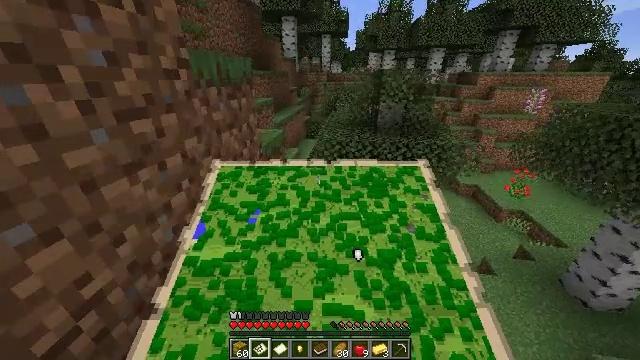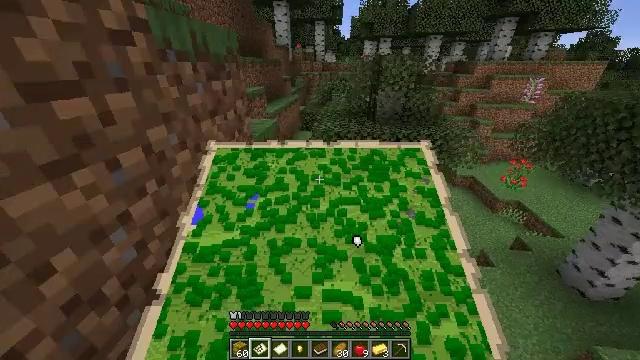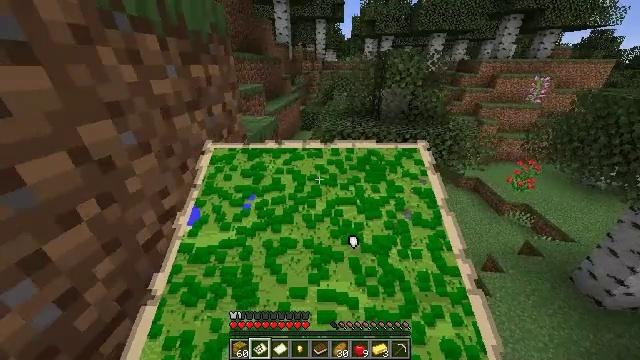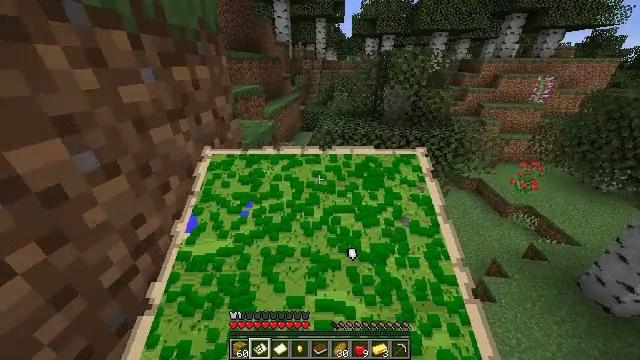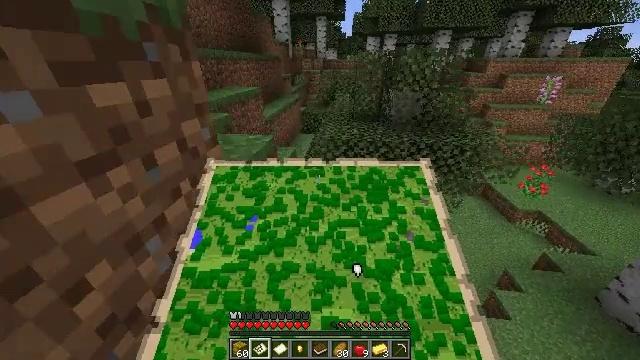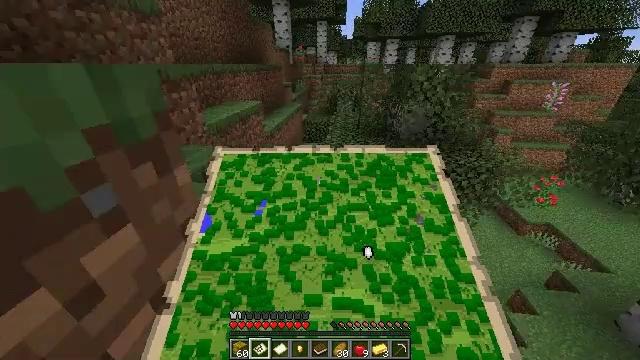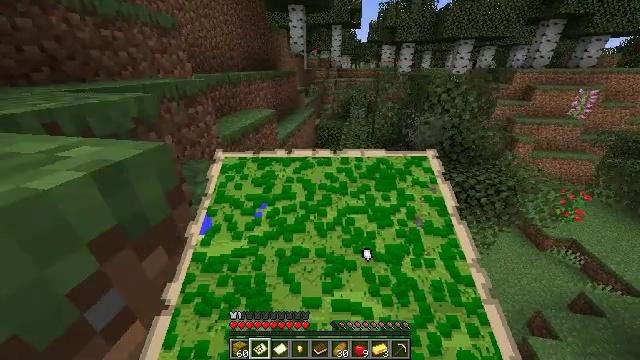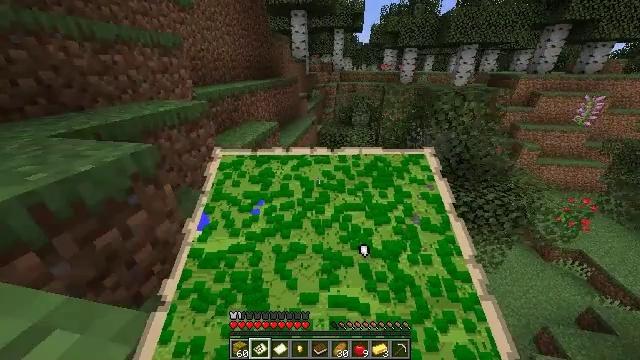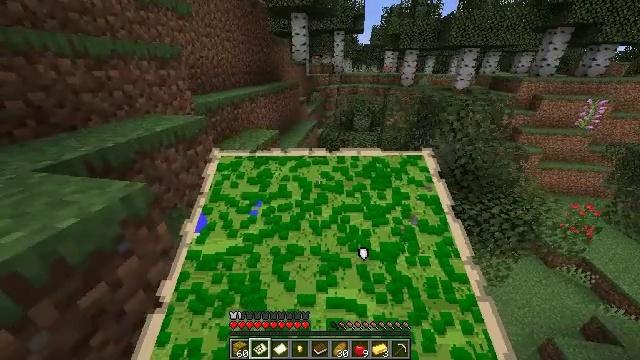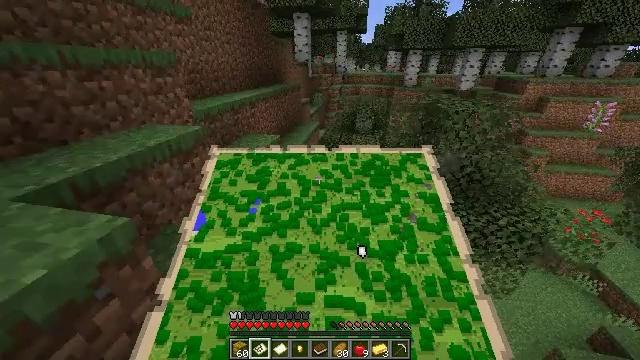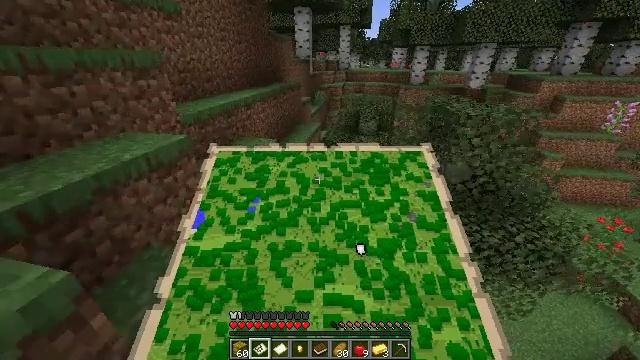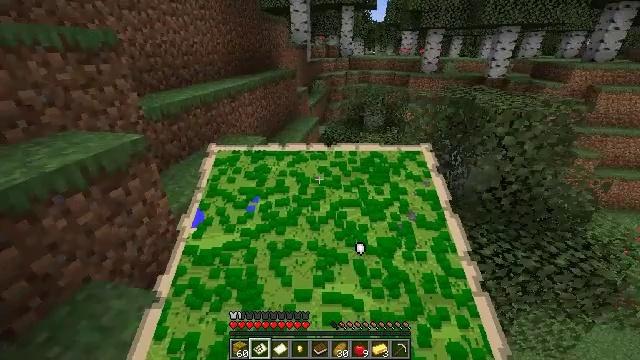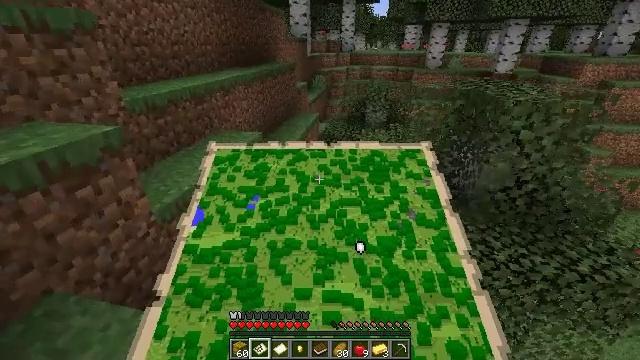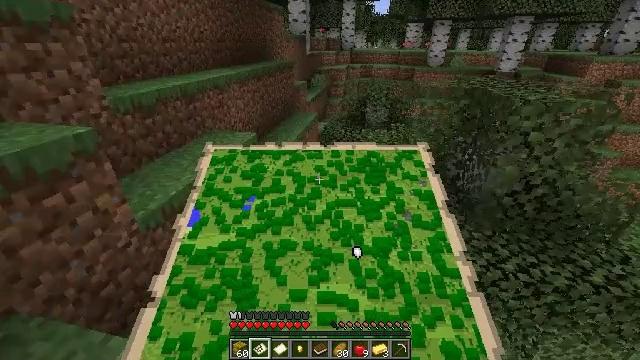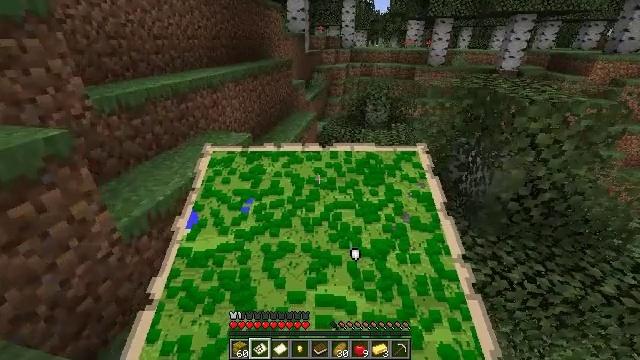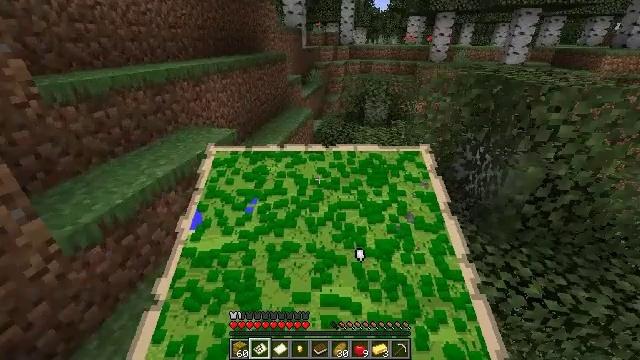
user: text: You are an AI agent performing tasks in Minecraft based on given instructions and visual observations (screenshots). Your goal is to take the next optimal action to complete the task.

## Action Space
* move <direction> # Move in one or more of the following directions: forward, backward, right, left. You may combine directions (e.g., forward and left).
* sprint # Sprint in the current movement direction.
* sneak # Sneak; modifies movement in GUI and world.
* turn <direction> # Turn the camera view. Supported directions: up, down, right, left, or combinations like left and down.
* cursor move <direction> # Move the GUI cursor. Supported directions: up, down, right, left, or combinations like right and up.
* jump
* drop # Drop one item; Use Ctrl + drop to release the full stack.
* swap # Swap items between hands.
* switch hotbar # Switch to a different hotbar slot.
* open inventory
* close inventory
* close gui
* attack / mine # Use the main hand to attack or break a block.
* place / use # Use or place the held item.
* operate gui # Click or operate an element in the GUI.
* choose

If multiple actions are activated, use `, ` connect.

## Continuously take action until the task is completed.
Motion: motion action
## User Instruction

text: Remove a filled map from the inventory.
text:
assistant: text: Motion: move forward, turn right and down
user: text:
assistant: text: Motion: move forward
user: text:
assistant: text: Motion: move forward
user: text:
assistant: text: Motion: move forward
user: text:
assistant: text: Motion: move forward and move left, jump
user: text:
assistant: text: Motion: move forward and move left, turn left, jump
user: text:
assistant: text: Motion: move forward and move left, jump
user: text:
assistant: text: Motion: move forward and move left, jump
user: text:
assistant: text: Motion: move forward, jump
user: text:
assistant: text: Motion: move forward, jump
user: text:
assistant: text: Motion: move forward, jump
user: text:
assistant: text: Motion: move forward, jump
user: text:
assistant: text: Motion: move forward and move right, jump
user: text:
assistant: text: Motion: move forward and move right, jump
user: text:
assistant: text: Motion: move forward and move right, jump
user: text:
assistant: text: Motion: move forward and move right, jump
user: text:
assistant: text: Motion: move forward and move right, jump
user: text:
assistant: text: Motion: move forward and move right, jump
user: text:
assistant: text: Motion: move forward and move right, jump
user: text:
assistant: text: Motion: move forward and move right, jump
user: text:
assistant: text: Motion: move forward and move right, jump
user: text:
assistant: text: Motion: move forward and move left, jump
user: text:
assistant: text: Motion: move forward and move left, jump
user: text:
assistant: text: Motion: move forward and move left, jump
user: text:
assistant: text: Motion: move forward and move left, jump
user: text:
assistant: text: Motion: move forward and move left, jump
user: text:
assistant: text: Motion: move forward and move left, jump
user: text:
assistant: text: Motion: move forward and move left, jump
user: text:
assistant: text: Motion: move forward and move left, jump
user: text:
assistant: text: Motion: move forward and move left, jump